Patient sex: M
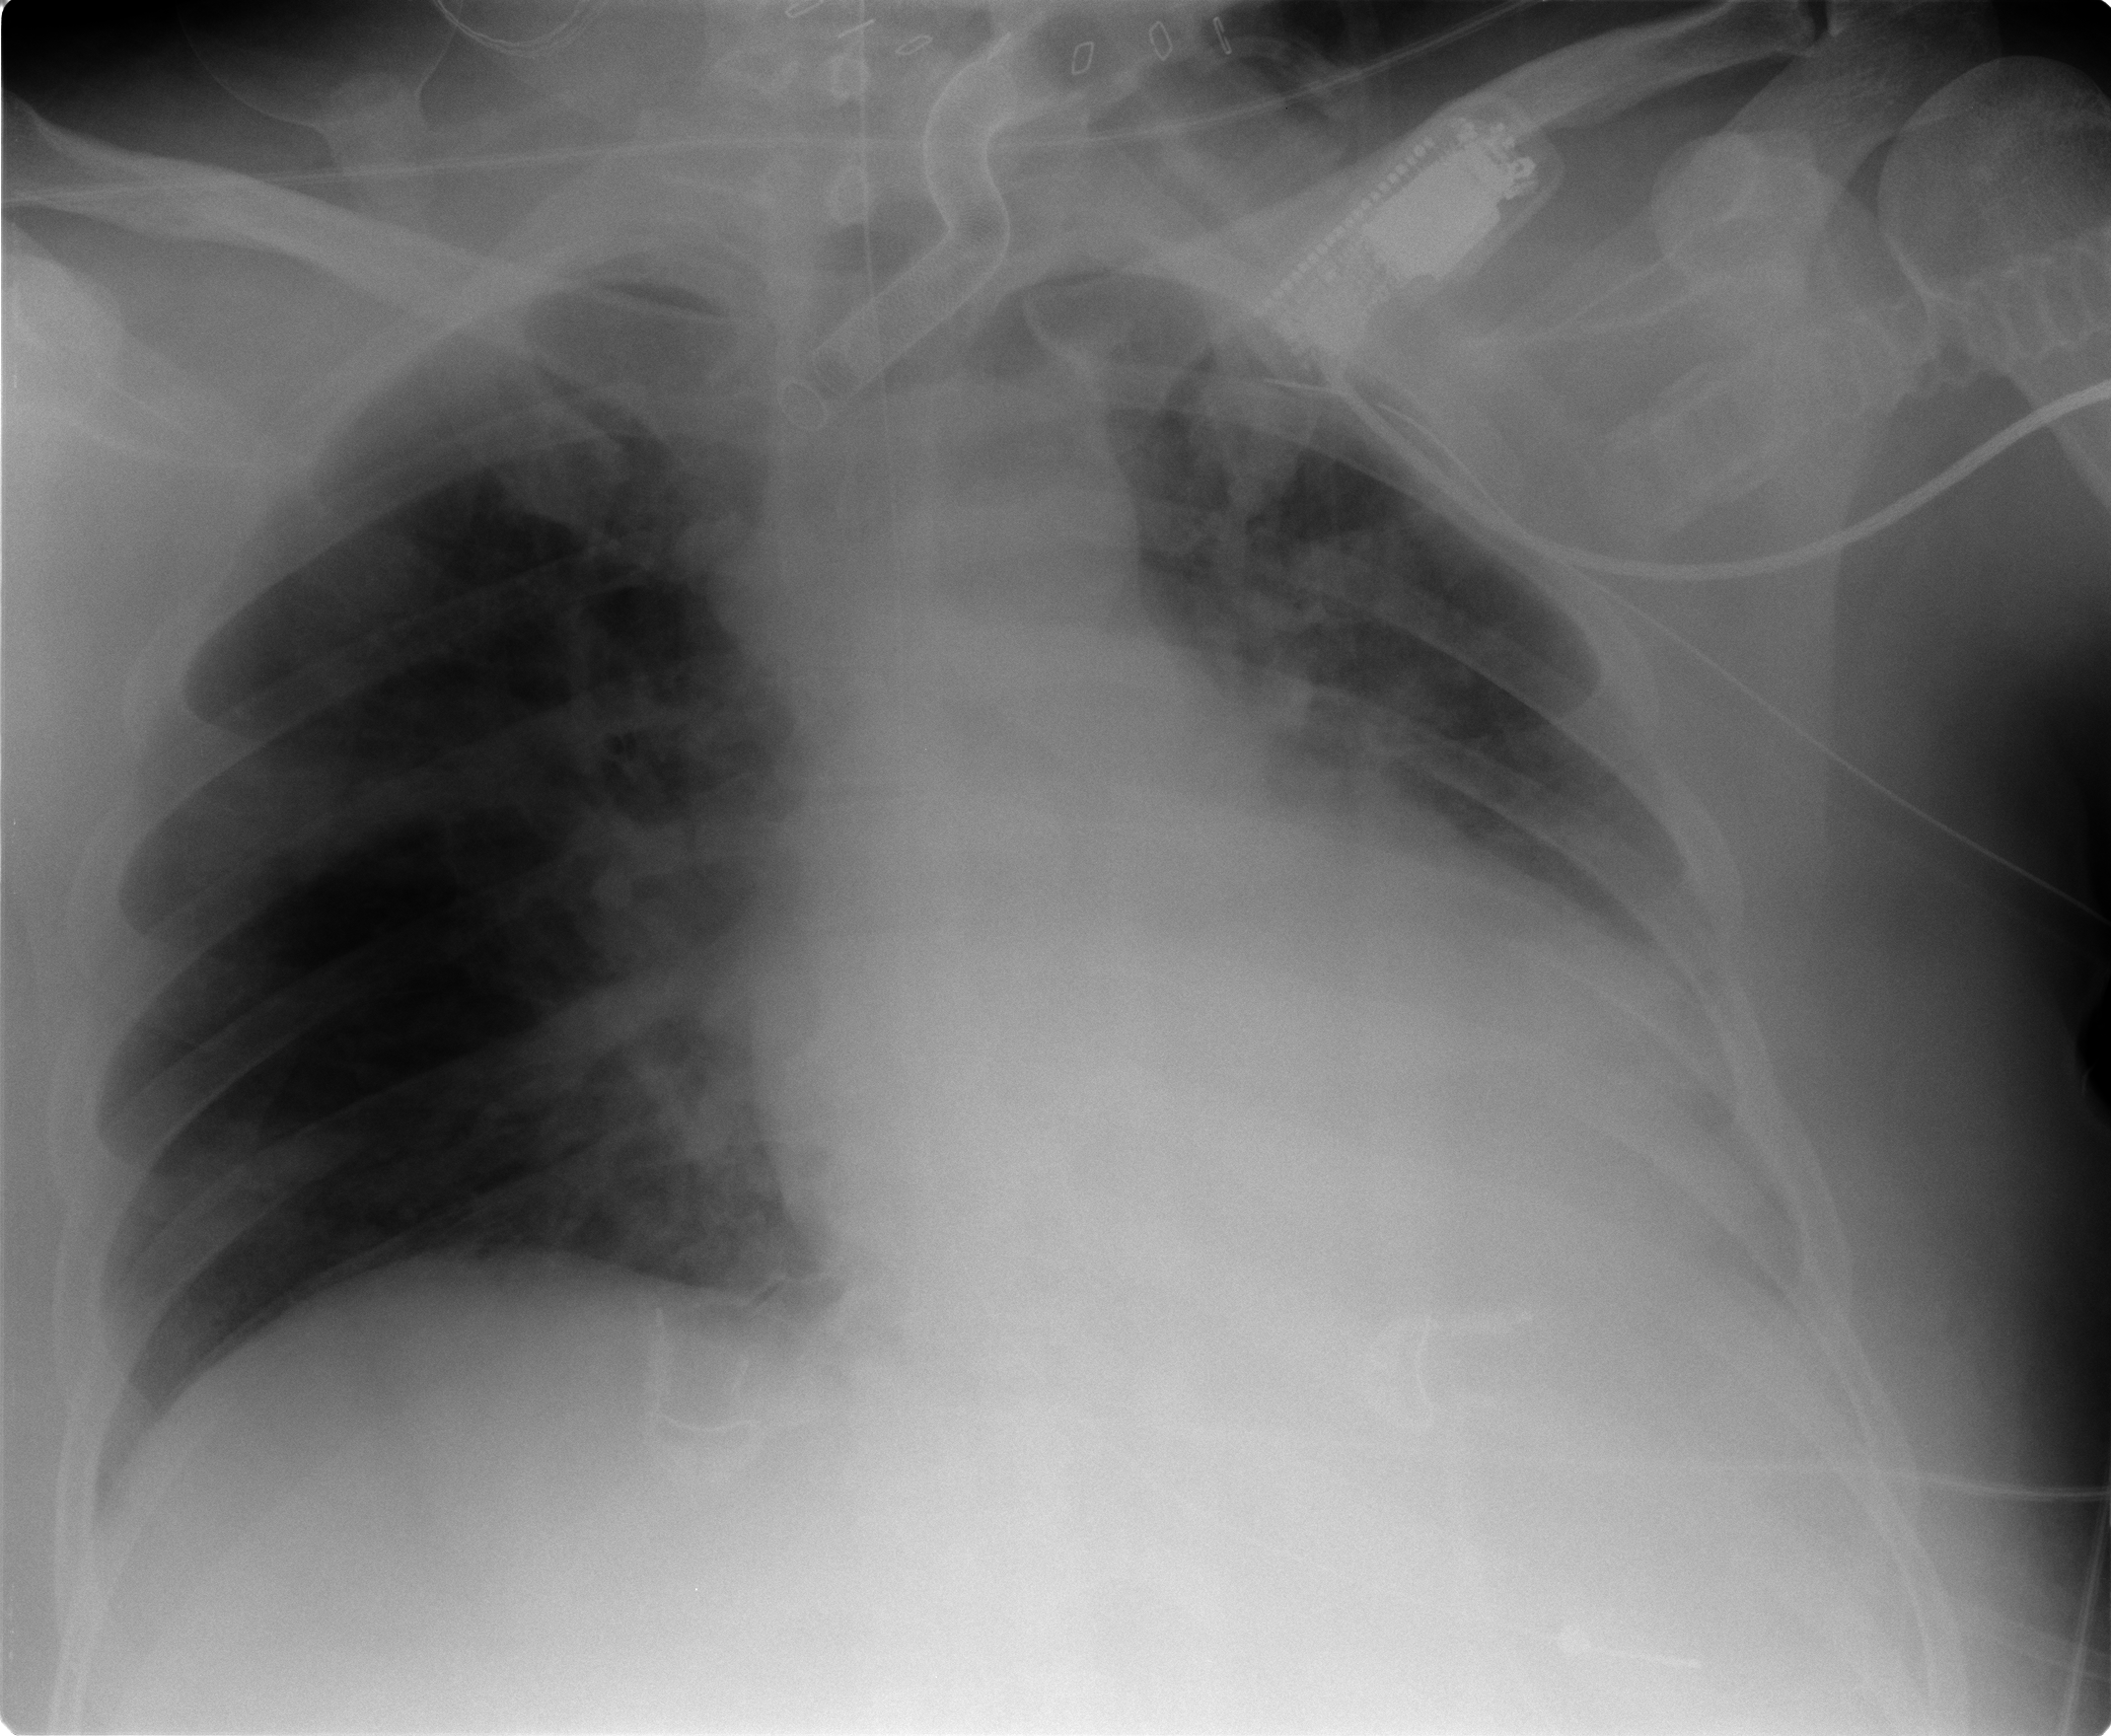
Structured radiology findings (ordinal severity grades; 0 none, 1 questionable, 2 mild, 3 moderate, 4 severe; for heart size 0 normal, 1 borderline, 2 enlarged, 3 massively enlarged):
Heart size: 2
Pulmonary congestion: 2
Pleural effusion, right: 0
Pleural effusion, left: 2
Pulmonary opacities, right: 2
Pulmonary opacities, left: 3
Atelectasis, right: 2
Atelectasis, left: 2